Interaction volume radius: 5 \u00c5
Interaction volume height: 10 \u00c5
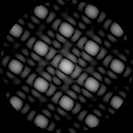
Disorder parameter: 0.008575